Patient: sex M, age 29
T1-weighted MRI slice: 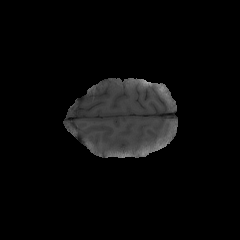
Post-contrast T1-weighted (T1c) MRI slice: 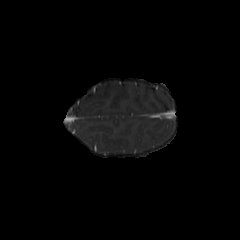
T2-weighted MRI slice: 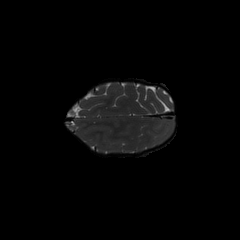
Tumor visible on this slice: no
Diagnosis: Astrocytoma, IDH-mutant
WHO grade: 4